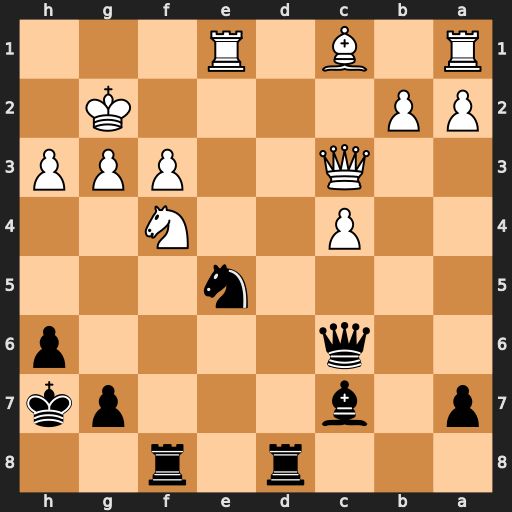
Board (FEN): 3r1r2/p1b3pk/2q4p/4n3/2P2N2/2Q2PPP/PP4K1/R1B1R3
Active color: b
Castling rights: -
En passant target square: -
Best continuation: Rd3 Qxd3+ Nxd3